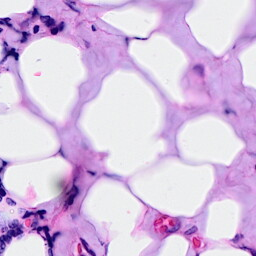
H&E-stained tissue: Breast